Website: bh-photo
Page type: cart
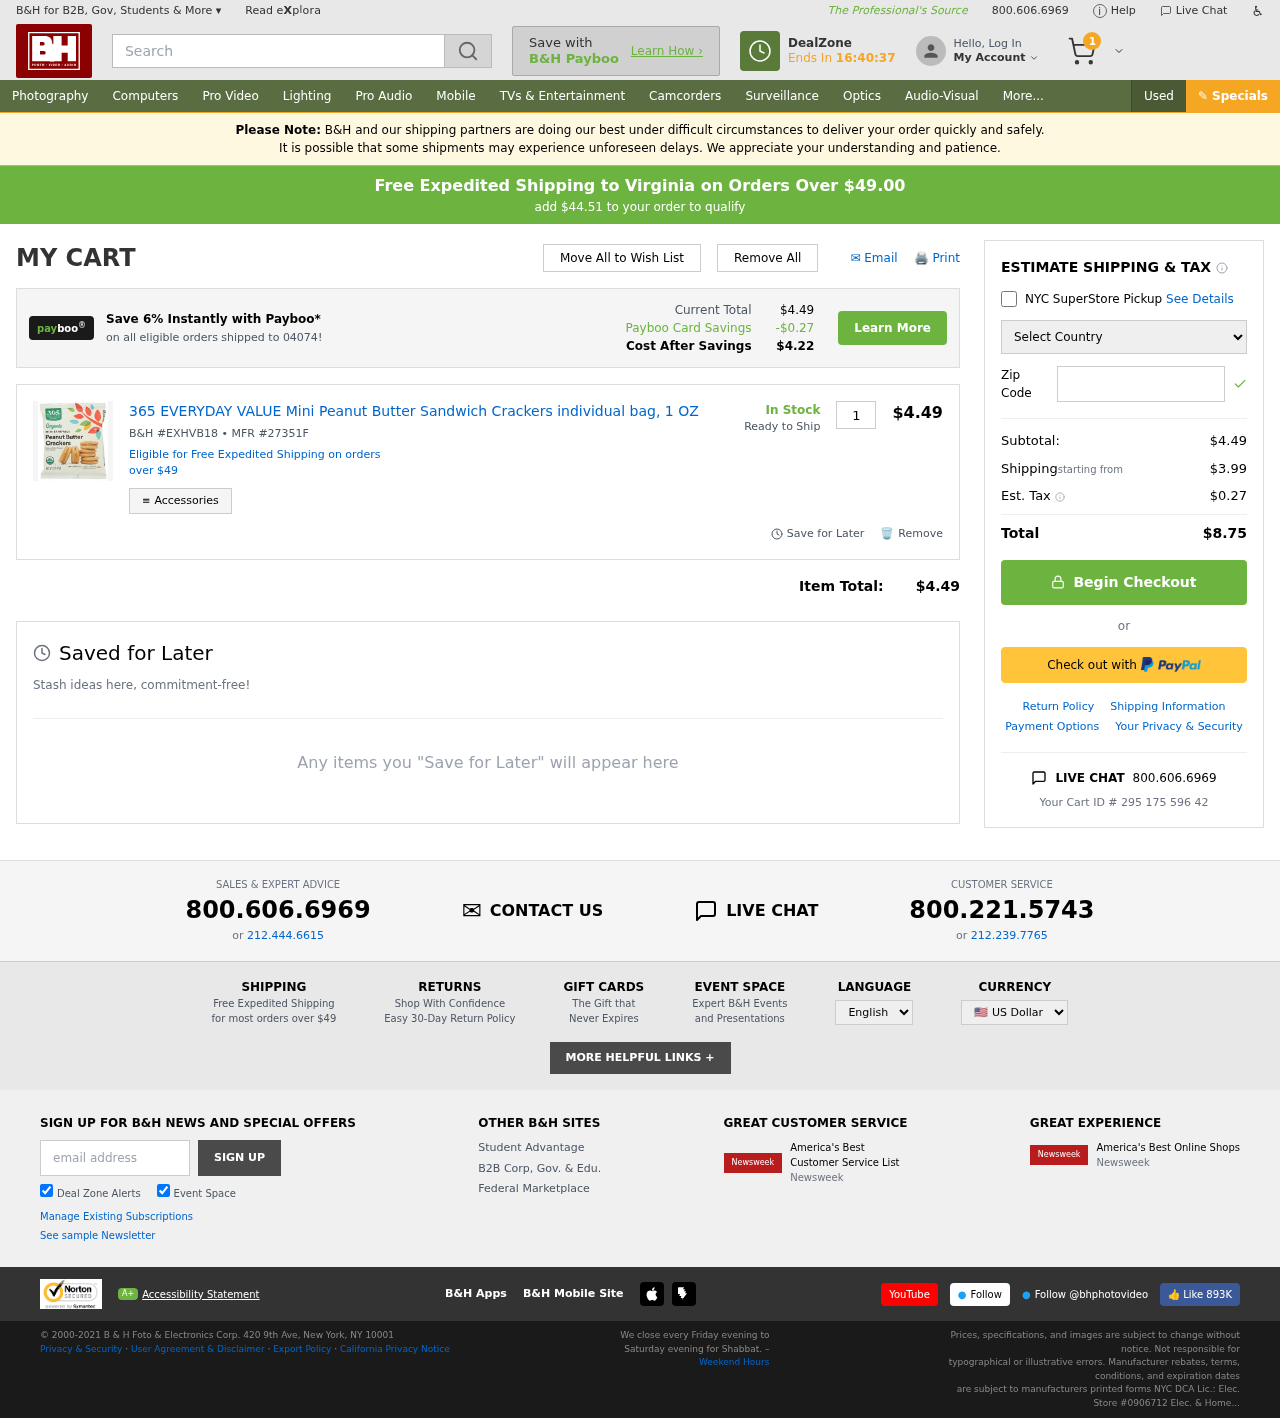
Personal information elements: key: PII_COUNTRY
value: United States
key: PII_POSTCODE
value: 04074
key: PII_STATE
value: Virginia
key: PII_POSTCODE_FULL
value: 04074
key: PII_POSTCODE_NUMERIC
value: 4074
Product elements: key: PRODUCT1_NAME
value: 365 EVERYDAY VALUE Mini Peanut Butter Sandwich Crackers individual bag, 1 OZ
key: PRODUCT1_PRICE
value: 4.49
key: PRODUCT1_QUANTITY
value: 1
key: PRODUCT1_SKU
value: EXHVB18
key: PRODUCT1_MFR
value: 27351F
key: PRODUCT1_AVAILABILITY
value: In Stock
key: PRODUCT1_SHIP_STATUS
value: Ready to Ship
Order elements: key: ORDER_NUM_ITEMS
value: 1
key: FREE_SHIPPING_THRESHOLD
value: $44.51
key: ORDER_SUBTOTAL
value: $4.49
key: ORDER_SHIPPING_COST
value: $3.99
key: ORDER_TAX
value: $0.27
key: ORDER_TOTAL
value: $8.75
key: ORDER_ID
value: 295 175 596 42
Search elements: key: HEADER_SEARCH
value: Search
Other elements: key: PAYBOO_SAVINGS
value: -$0.27
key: COST_AFTER_SAVINGS
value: $4.22